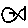
Label: fish